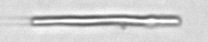
Label: fiber